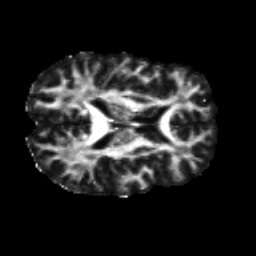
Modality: FA
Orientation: axial
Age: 26
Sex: male
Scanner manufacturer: siemens
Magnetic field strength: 3 T
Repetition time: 8.8 s
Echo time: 0.085 s